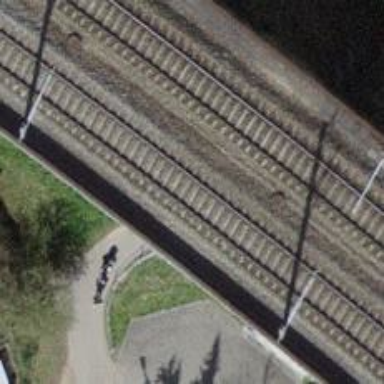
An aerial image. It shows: Double cycle barrier.